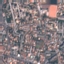
Land use / land cover class: Residential